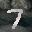
Label: 7